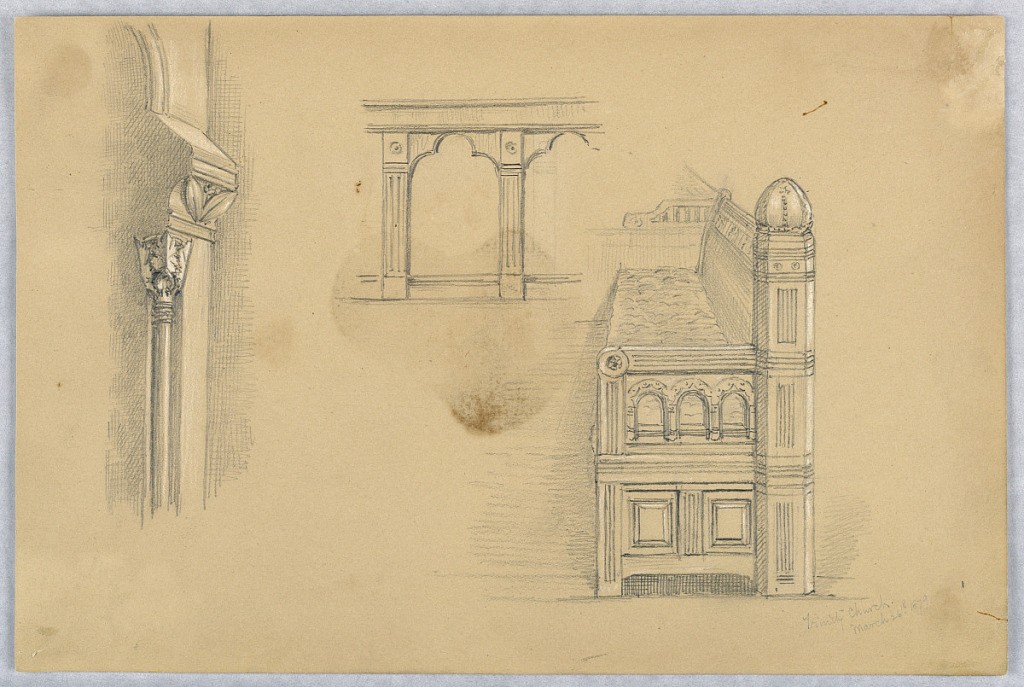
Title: Sketches in Trinity Church
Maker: Arnold William Brunner, American, 1857–1925
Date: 1879
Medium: Graphite and white heightening on light brown paper
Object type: Drawing
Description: Column under an arch, left; center, small arches; right, profile of church pew extending into background.